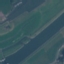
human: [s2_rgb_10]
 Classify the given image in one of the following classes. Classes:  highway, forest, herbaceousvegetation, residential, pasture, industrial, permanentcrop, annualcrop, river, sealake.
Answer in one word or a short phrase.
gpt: River